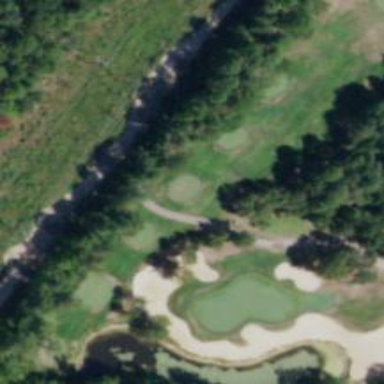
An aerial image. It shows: Footway that doubles as golf path.